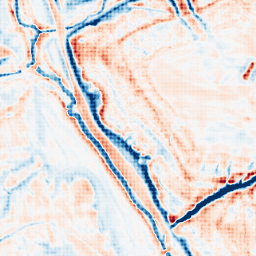
Category: edge_preserving
Decomposition family: bilateral
Decomposition parameters: d: 21
sigma_color: 75
sigma_space: 150
Upsampling method: sinc_hamming
Upsampling parameters: scale: 4
kernel_size: 4
Upsampling scale: 4